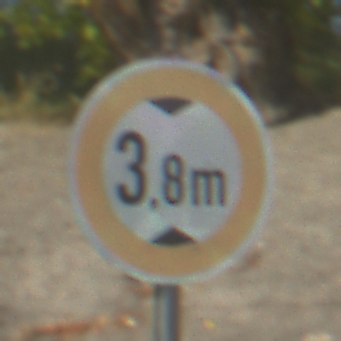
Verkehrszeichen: TatsaechlicheHoehe
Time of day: MorningAfternoon
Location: Outdoor (Nature)
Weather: PartlyCloudy
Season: NotSpecified
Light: Natural